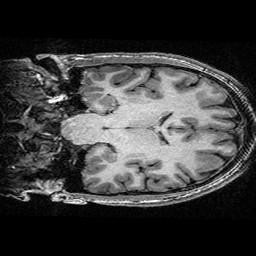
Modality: T1w
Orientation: coronal
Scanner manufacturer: ge
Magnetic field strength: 3 T
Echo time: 0.00318 s